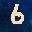
Label: 6